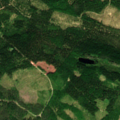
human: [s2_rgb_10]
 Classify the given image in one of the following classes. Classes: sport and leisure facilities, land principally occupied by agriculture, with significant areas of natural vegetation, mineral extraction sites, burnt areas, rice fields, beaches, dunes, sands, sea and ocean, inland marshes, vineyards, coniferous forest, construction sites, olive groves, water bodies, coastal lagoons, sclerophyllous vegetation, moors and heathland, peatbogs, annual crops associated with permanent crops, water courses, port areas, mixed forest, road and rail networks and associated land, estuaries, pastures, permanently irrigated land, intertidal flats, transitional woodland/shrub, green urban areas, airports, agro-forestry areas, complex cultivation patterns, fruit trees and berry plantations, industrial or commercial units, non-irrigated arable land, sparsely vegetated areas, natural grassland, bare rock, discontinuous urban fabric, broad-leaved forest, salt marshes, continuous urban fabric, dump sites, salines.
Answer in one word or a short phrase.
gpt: coniferous forest, mixed forest, transitional woodland/shrub